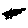
Label: star